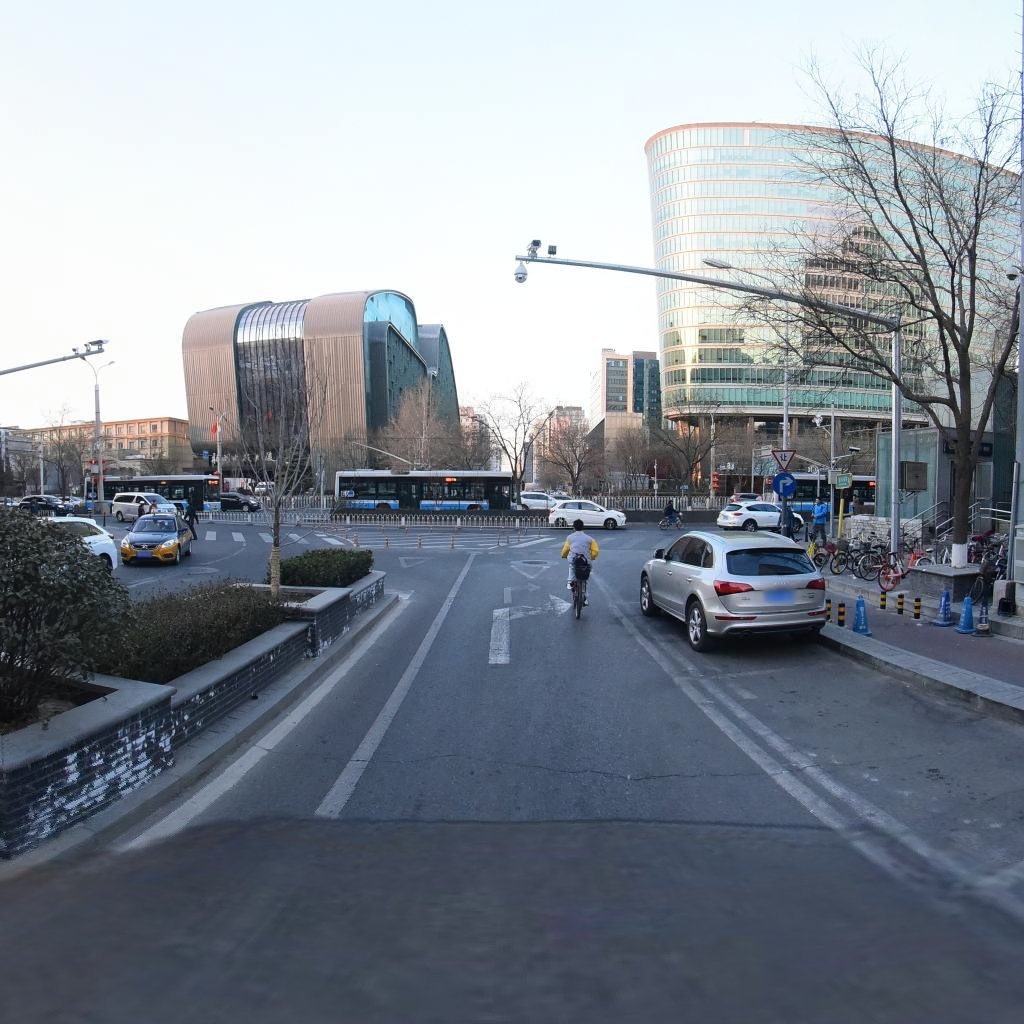
Region: Dongcheng
Road damage annotations: transverse crack, manhole cover